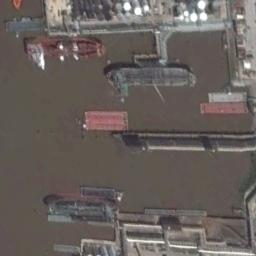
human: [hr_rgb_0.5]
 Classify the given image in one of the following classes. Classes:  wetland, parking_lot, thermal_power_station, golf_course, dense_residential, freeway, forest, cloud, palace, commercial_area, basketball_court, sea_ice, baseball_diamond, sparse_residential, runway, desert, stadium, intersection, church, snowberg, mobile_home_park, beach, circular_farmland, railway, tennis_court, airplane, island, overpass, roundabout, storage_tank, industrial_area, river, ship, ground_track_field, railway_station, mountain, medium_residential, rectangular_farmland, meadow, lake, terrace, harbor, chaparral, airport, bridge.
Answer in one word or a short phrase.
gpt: ship